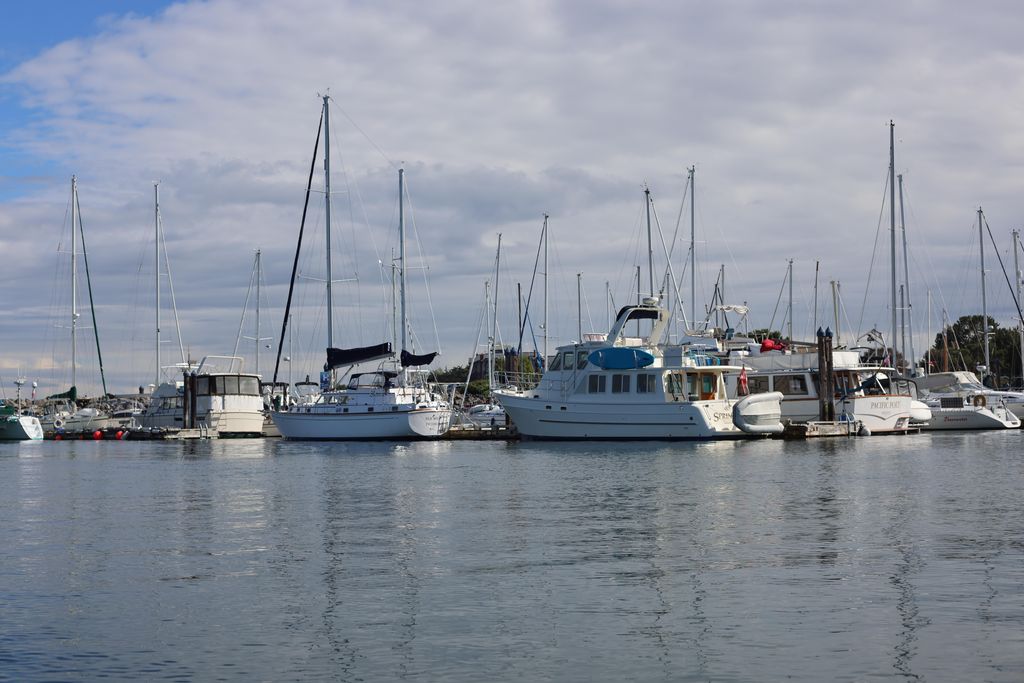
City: victoria